Field crop: tomato
Growth stage: 1
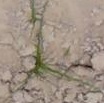
Species: cyperus